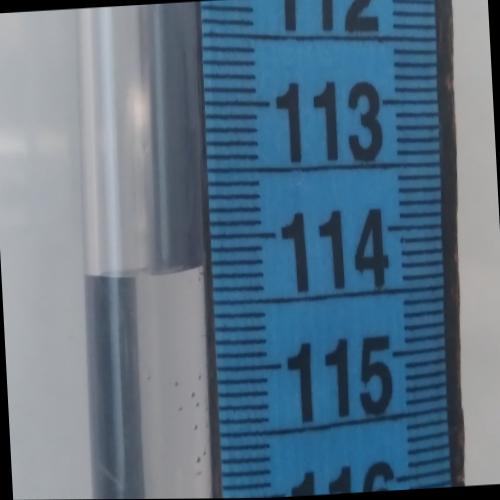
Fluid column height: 114.2 cm